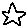
Label: star